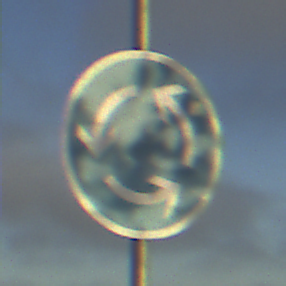
Verkehrszeichen: Kreisverkehr
Umgebung: Outdoor, Nature
Tageszeit: SunriseSunset
Wetter: PartlyCloudy
Licht: Natural
Jahreszeit: NotSpecified
Kontrast: HighContrast